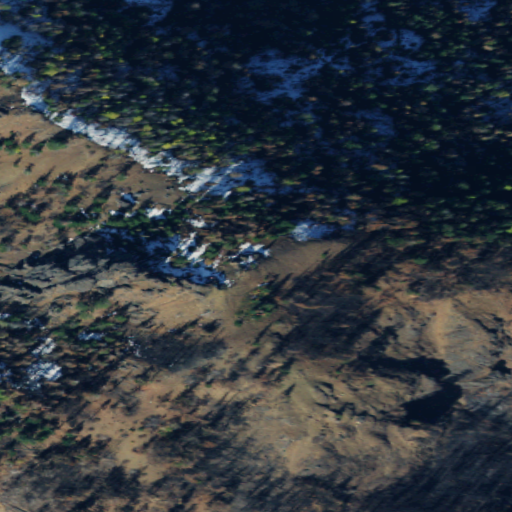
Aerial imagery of mountain in Washington named Teanaway Butte containing grassland, evergreen forest, and shrub